Interaction volume radius: 5 \u00c5
Interaction volume height: 20 \u00c5
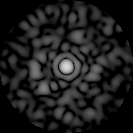
Disorder parameter: 0.8415